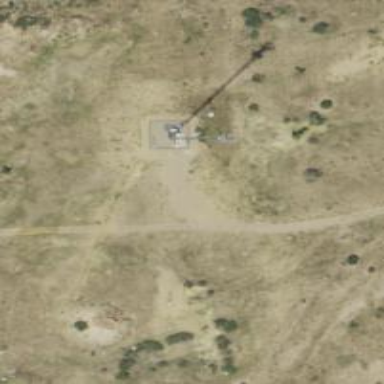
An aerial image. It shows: Communication mast tower.